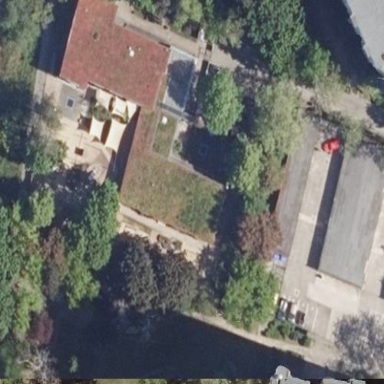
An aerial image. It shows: Kindergarten building.